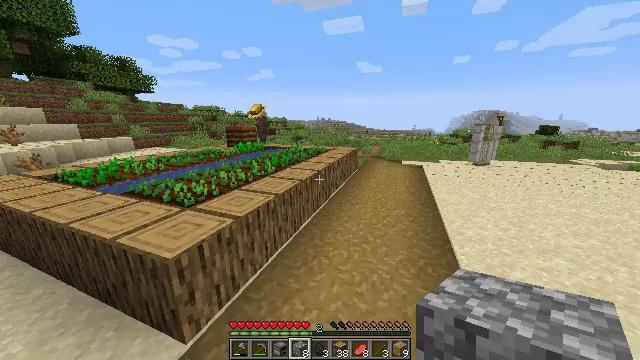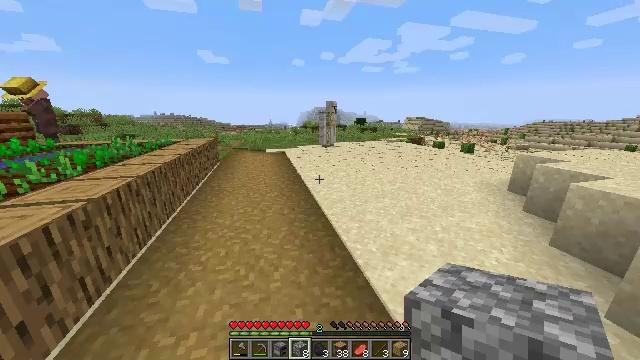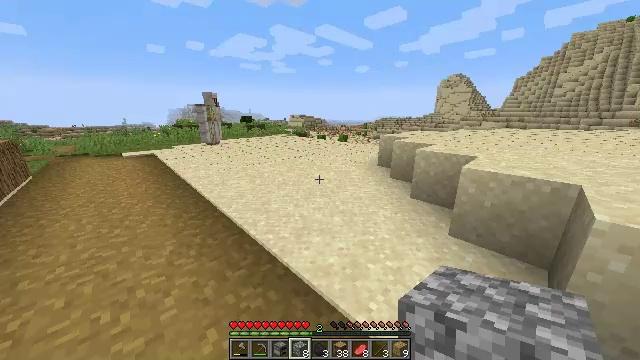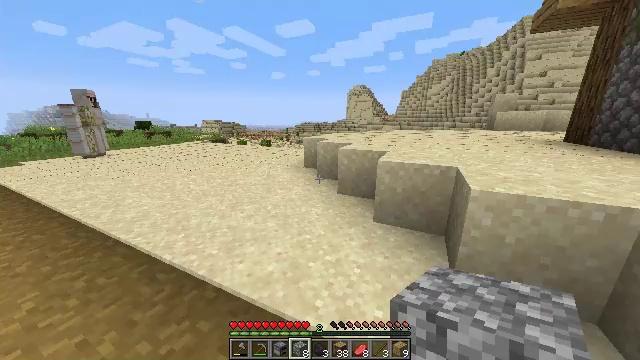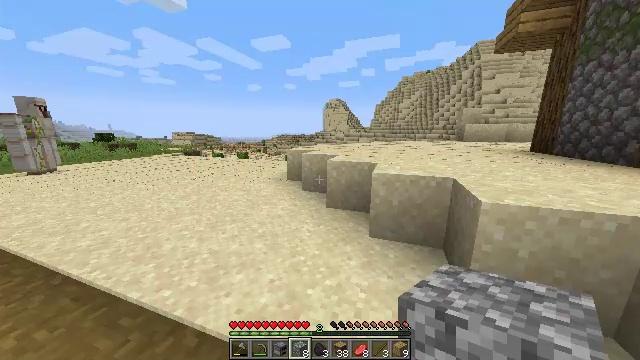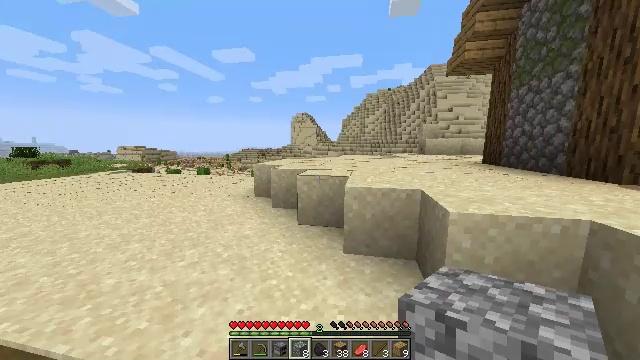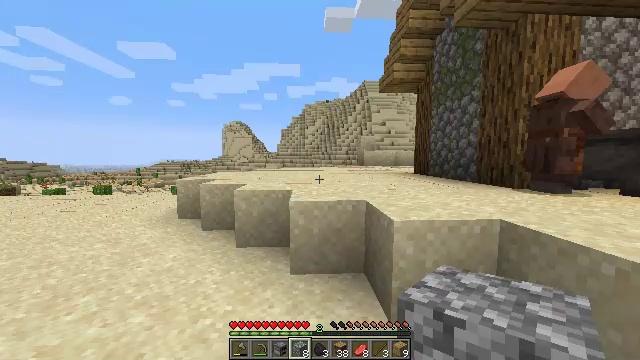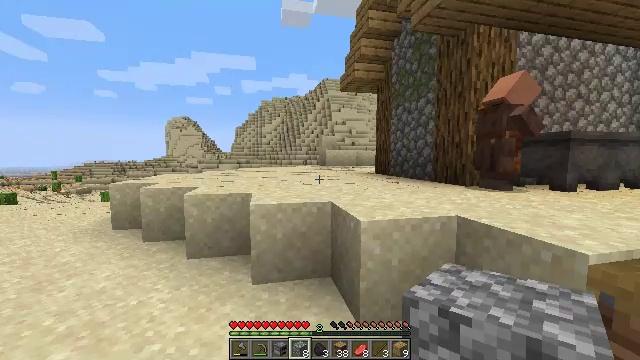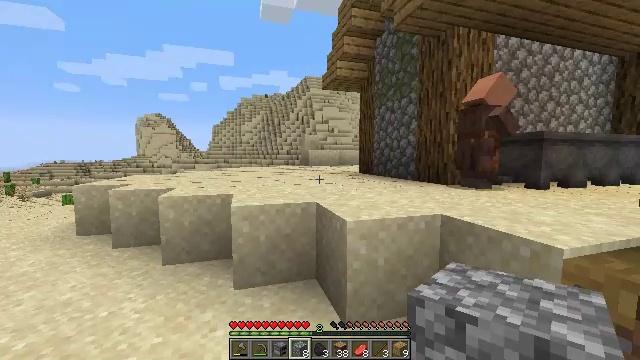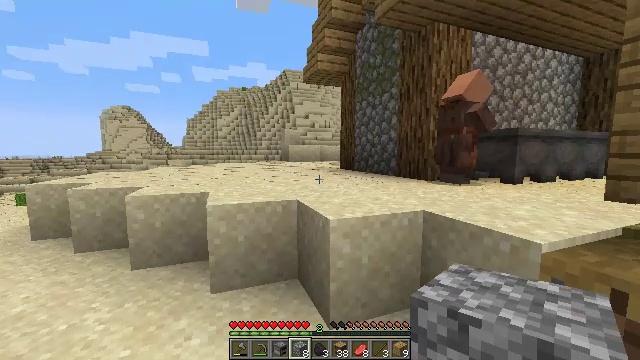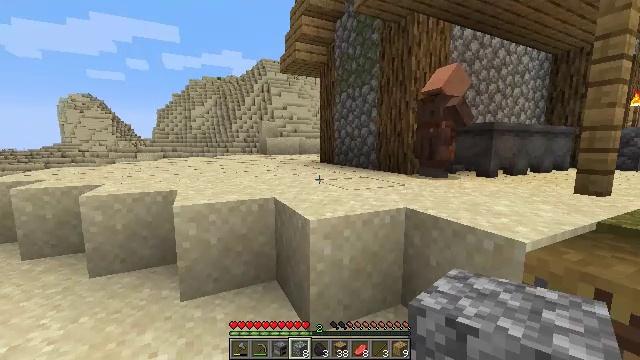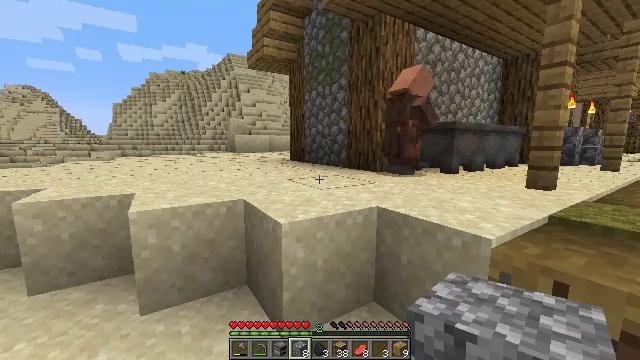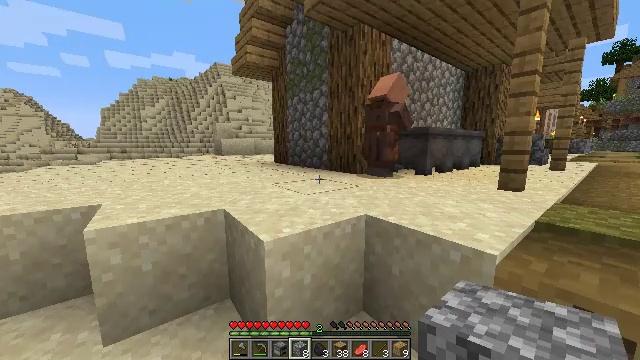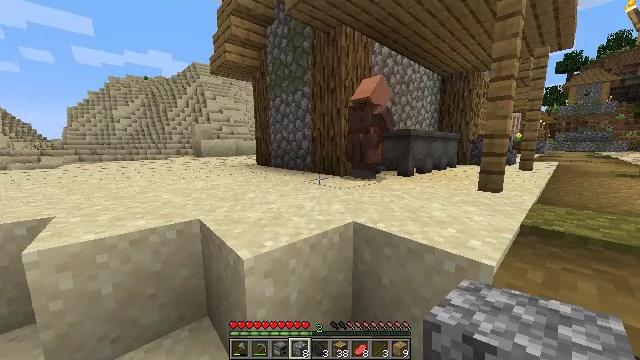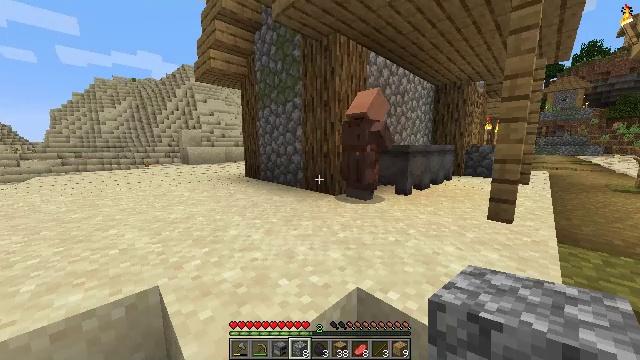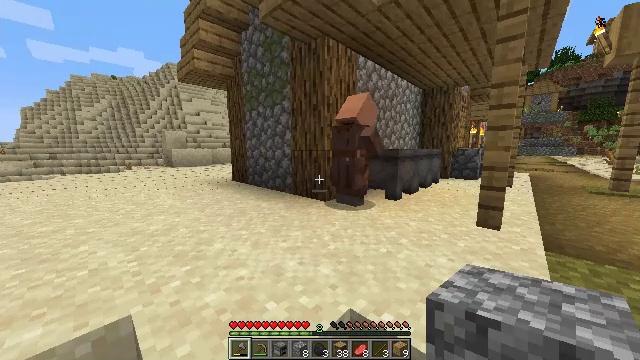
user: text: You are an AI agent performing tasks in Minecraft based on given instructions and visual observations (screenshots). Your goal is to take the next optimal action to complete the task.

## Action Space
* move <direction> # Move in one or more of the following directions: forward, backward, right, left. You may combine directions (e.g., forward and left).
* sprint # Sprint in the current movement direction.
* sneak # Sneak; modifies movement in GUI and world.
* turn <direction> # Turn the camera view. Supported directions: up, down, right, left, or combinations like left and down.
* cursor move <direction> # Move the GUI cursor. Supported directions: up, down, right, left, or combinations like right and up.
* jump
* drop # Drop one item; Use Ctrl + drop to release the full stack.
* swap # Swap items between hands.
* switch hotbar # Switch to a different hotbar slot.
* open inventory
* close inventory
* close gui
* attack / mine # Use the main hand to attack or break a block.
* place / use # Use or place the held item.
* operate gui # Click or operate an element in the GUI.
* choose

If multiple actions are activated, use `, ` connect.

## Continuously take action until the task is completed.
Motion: motion action
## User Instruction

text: Collect the composter for reuse.
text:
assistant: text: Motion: move forward, turn right and down
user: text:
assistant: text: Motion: move forward, turn right
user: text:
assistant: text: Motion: move forward, turn right and up
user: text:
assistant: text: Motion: turn right and up
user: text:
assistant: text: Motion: turn right and up
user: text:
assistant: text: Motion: turn right and up
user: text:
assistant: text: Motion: turn right
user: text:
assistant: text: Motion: turn right
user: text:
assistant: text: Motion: move forward, turn right
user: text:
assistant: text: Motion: move forward, sprint, turn right and down
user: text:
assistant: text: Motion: move forward, sprint, turn right
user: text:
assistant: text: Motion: move forward, sprint, turn right
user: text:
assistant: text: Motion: move forward, sprint, turn right
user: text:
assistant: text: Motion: move forward, sprint, turn right, jump
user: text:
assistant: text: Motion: move forward, sprint, turn right, jump, switch to hotbar 1
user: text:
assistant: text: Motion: move forward, sprint, turn right, jump, switch to hotbar 1
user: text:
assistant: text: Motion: move forward, sprint, jump, switch to hotbar 1
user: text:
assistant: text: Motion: move forward and move right, sprint
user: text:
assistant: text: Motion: move forward and move right, sprint
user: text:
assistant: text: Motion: move forward and move right, sprint
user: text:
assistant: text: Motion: move forward and move right
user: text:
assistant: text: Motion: move forward and move right, turn down
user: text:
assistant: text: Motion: move forward and move right, turn down
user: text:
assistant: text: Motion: move forward and move right, turn left and down
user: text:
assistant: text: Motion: move right, turn left and down
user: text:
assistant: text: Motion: move right, turn left and down
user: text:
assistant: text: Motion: move back and move right, turn left and down
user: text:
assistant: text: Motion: move back and move right, turn left and down
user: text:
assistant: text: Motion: move back and move right, turn left and up
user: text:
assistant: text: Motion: move back, turn left and up